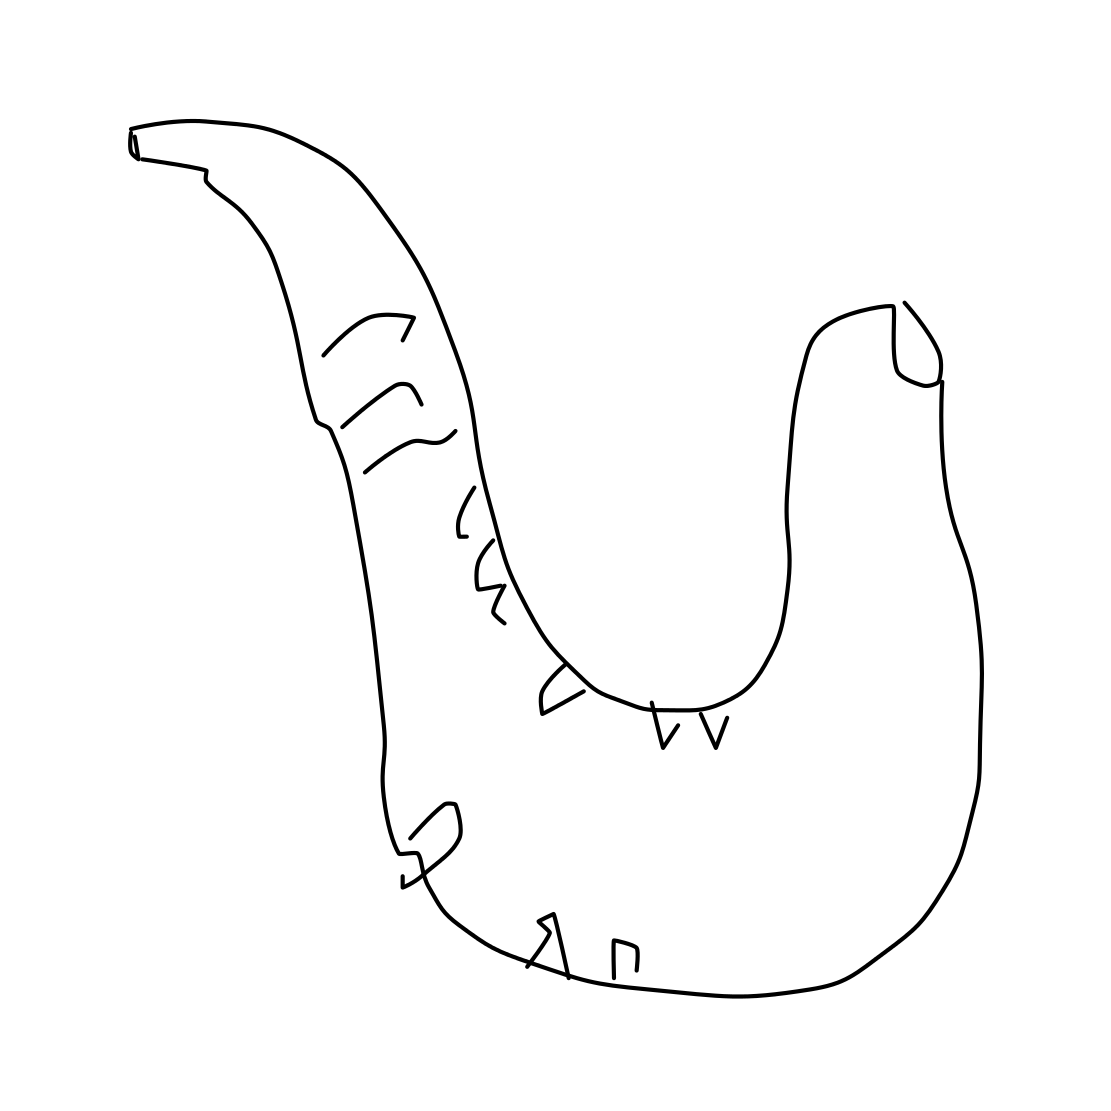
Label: saxophone